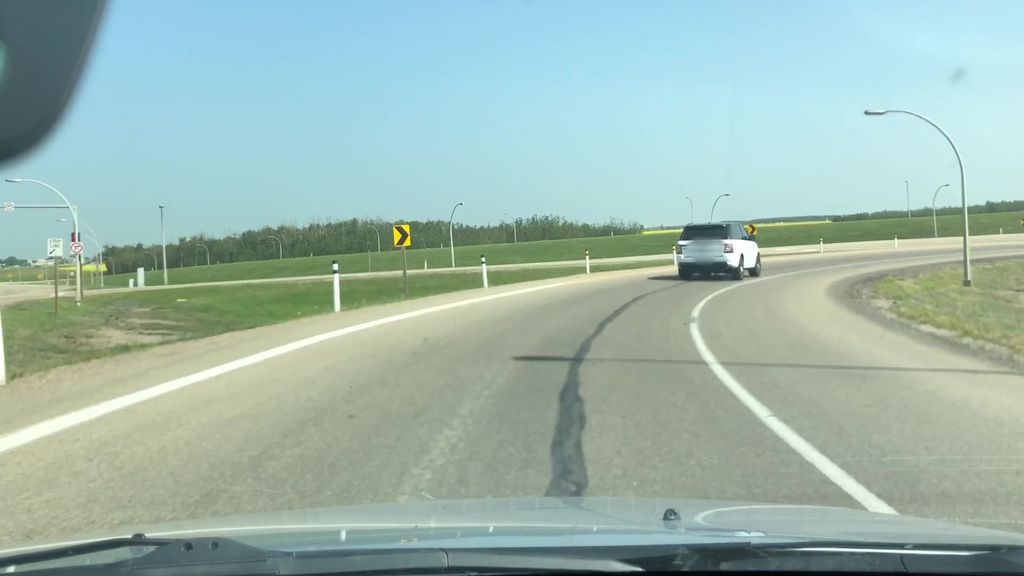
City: edmonton